Field crop: tomato
Growth stage: 2
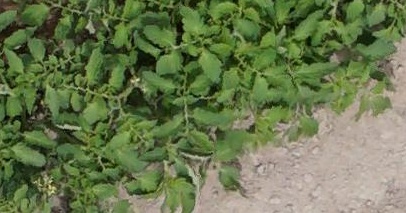
Species: tomato